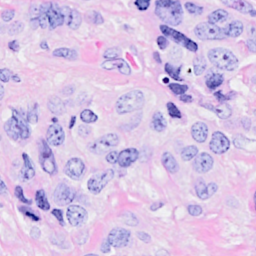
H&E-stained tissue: Breast